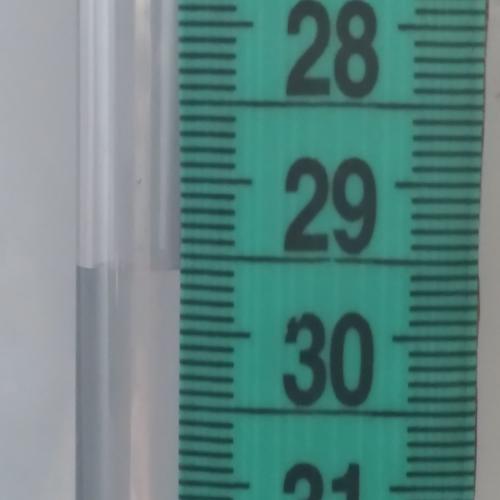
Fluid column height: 29.6 cm